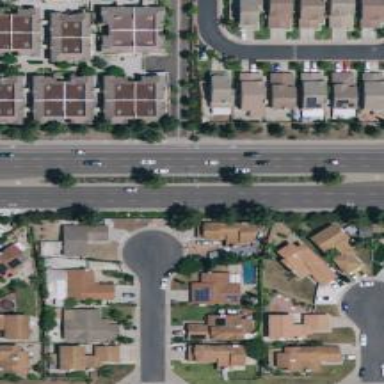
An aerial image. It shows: Sidewalk.